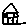
Label: house